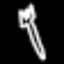
Label: fork